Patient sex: M
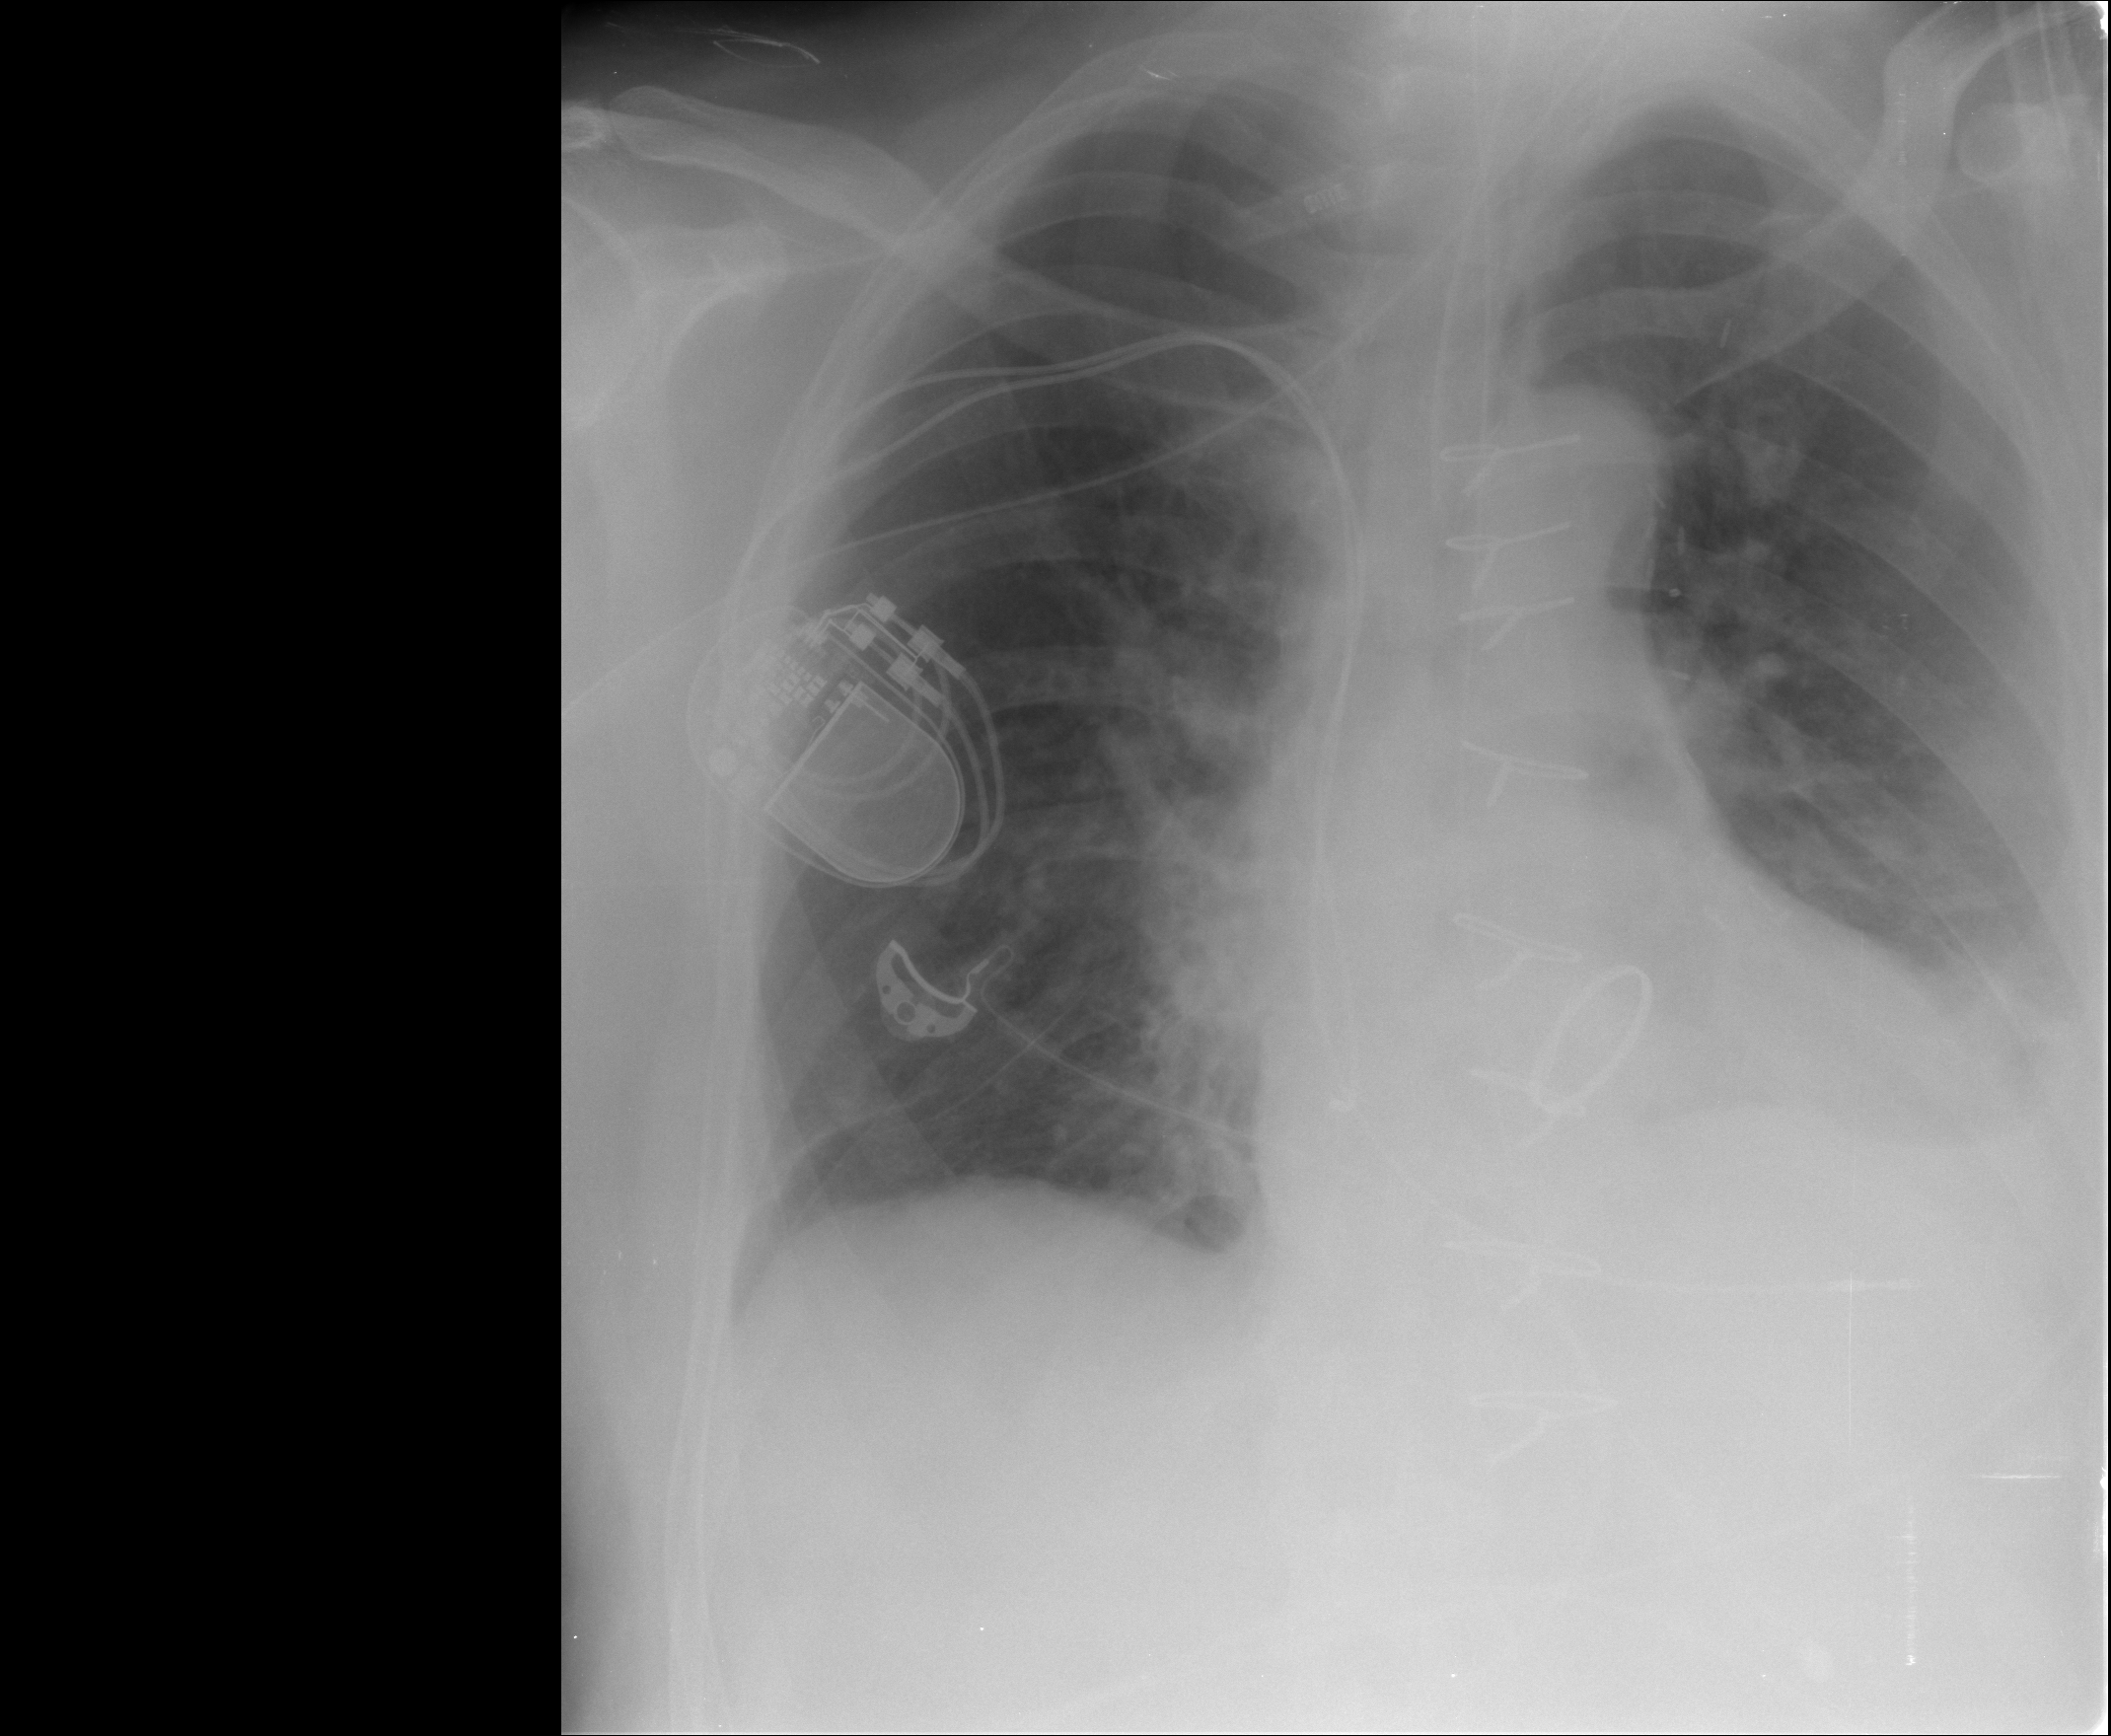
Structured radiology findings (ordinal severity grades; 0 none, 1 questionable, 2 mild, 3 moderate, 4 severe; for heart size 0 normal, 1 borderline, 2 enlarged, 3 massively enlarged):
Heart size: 0
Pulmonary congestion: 3
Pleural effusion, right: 0
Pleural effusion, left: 1
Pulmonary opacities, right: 0
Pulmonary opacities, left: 2
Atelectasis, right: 1
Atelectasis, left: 2